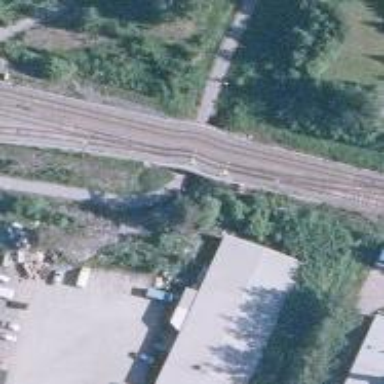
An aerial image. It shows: Railway track.